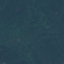
Land use / land cover class: Forest